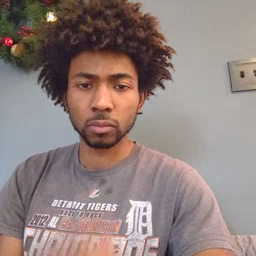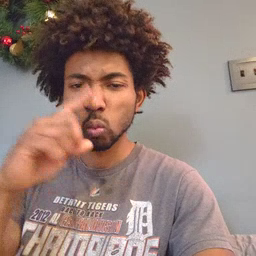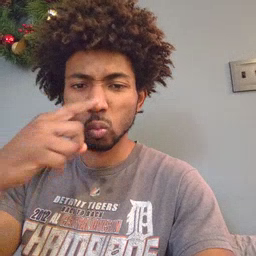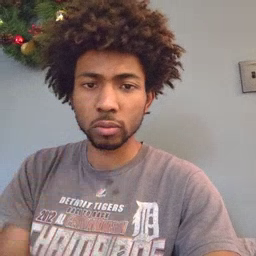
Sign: noisy